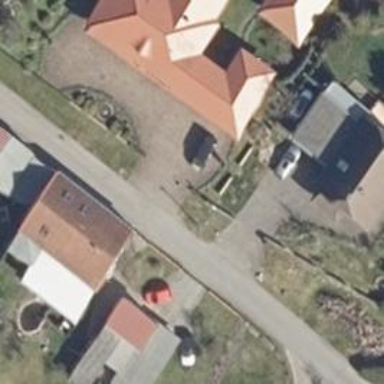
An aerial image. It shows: Driveway leading to service road.